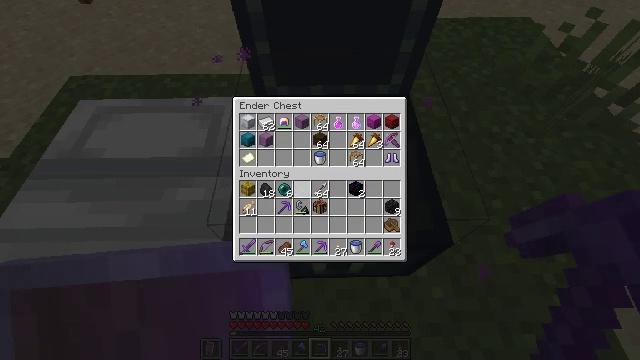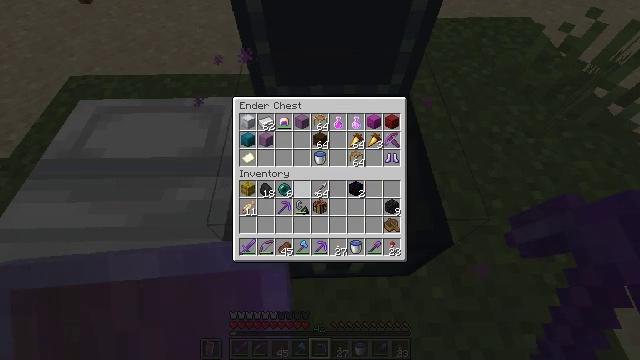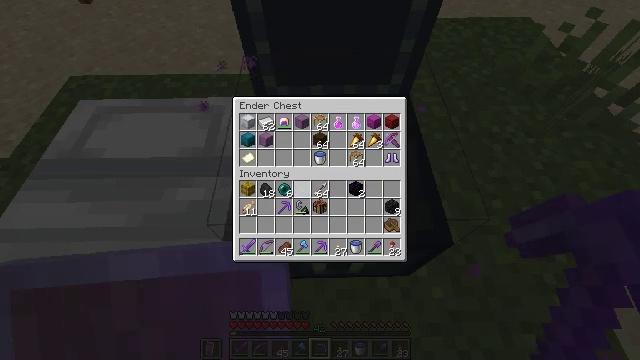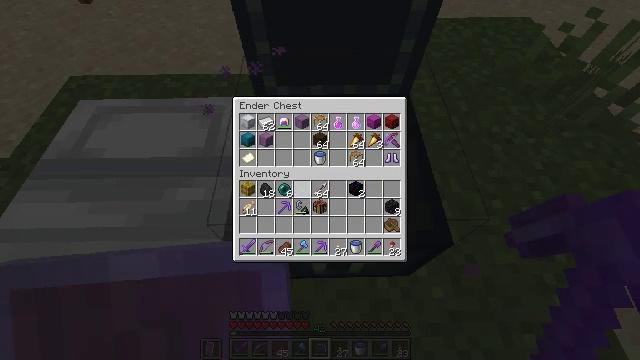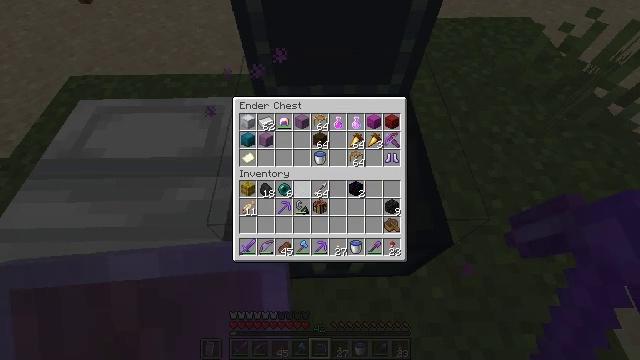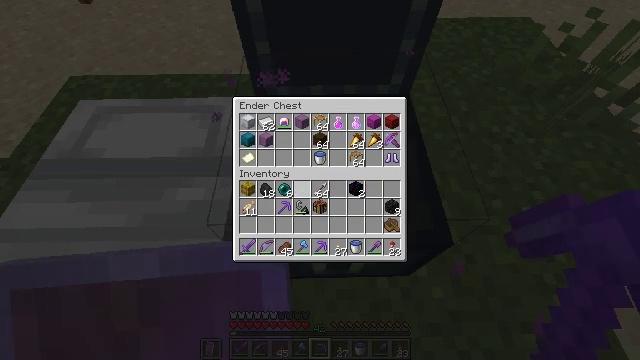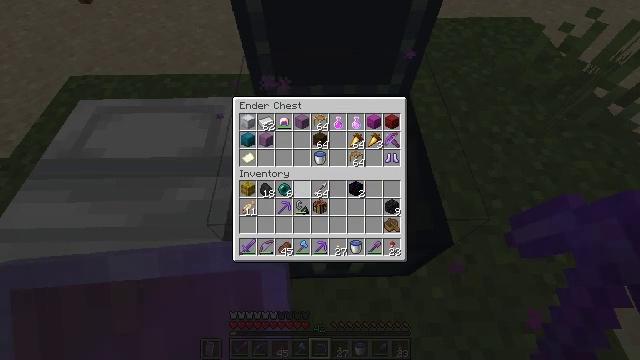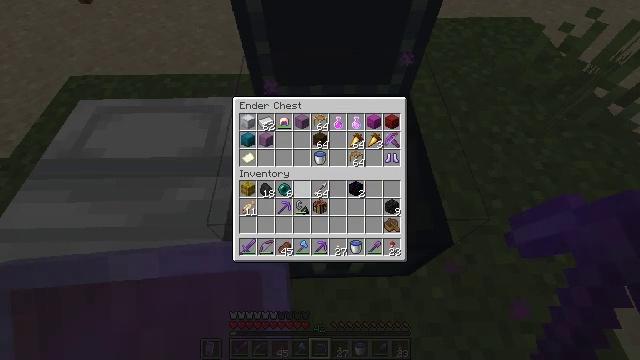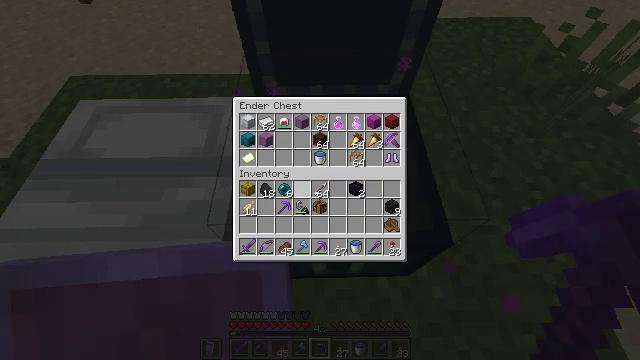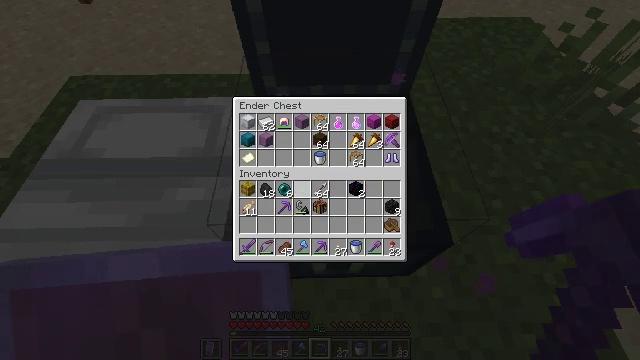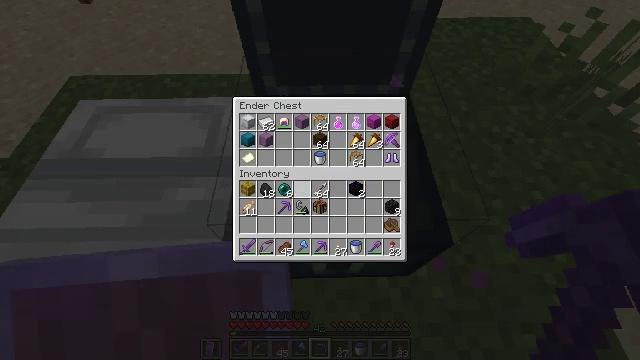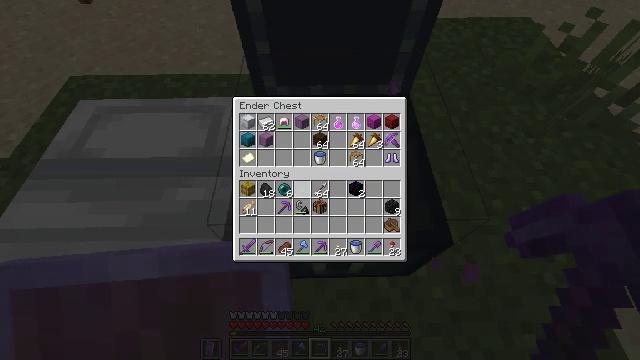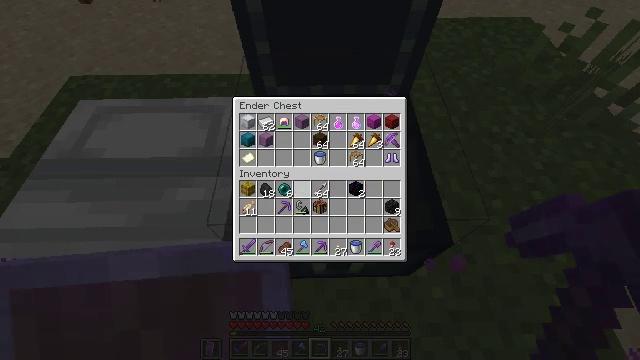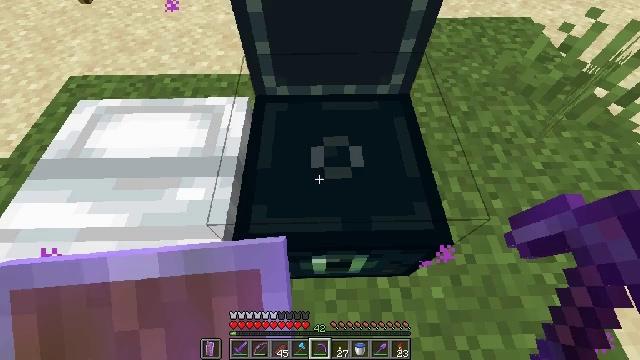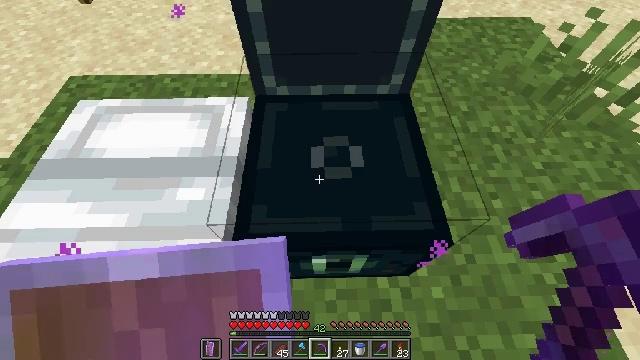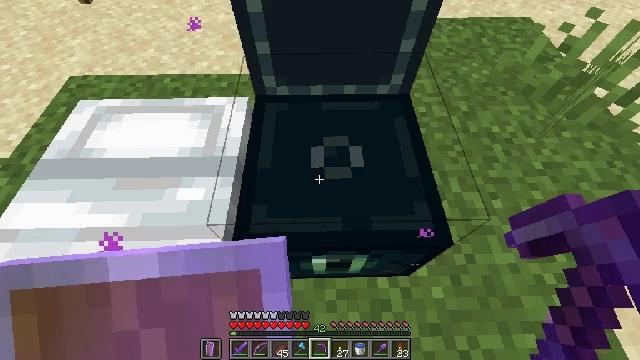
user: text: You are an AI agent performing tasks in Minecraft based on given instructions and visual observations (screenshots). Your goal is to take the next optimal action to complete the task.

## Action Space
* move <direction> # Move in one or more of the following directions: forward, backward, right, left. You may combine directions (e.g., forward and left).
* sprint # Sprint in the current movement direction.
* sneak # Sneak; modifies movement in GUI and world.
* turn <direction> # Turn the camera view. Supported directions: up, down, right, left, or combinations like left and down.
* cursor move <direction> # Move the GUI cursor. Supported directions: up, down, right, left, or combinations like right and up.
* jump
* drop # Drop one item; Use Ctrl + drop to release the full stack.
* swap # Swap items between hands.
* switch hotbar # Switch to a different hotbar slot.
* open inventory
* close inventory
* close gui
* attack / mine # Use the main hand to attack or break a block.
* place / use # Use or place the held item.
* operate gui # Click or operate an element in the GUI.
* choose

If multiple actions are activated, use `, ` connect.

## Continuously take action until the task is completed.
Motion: motion action
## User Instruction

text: Mine the white bed.
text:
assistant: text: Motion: sneak, attack / mine
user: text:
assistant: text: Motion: sneak
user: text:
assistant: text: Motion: sneak
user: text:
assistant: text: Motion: sneak
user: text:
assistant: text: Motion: sneak
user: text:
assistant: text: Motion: no_op
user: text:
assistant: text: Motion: no_op
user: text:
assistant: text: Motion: no_op
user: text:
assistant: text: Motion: no_op
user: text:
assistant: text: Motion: no_op
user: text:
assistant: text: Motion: no_op
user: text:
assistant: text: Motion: no_op
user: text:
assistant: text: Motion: no_op
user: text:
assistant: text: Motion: no_op
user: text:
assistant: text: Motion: no_op
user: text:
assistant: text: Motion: no_op
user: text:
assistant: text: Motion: turn left
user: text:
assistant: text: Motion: no_op
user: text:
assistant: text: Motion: no_op
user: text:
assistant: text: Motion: no_op
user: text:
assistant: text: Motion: no_op
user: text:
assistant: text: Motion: no_op
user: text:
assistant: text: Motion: no_op
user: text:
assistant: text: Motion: no_op
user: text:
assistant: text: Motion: no_op
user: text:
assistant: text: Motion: no_op
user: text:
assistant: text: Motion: no_op
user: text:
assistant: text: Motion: no_op
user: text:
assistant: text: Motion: no_op
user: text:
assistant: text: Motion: no_op